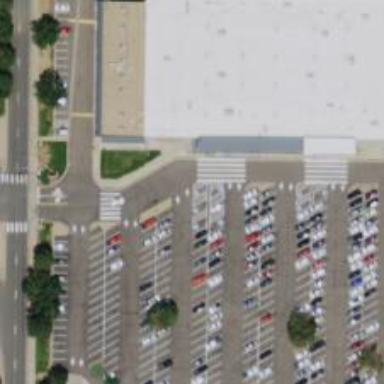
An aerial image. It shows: Parking space.